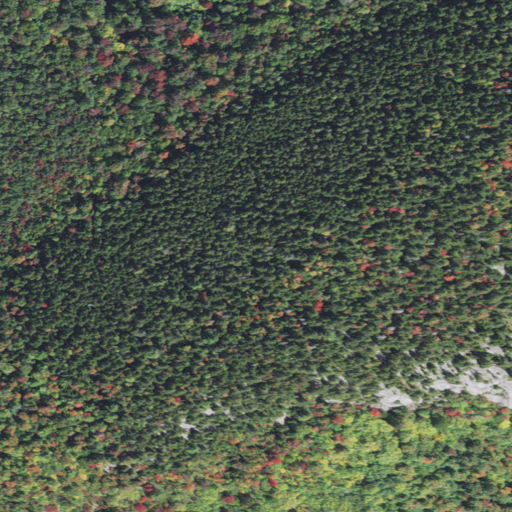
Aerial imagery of mountain in New Hampshire named Round Mountain containing evergreen forest, mixed forest, and deciduous forest